Interaction volume radius: 5 \u00c5
Interaction volume height: 10 \u00c5
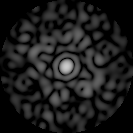
Disorder parameter: 0.8834